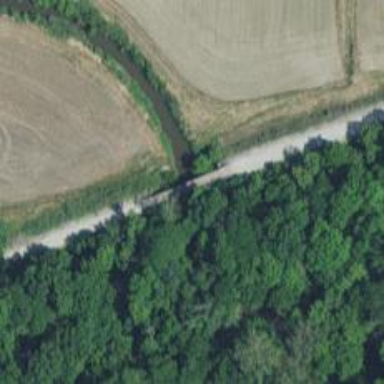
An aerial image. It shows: Abandoned railway crossing over cycleway bridge.